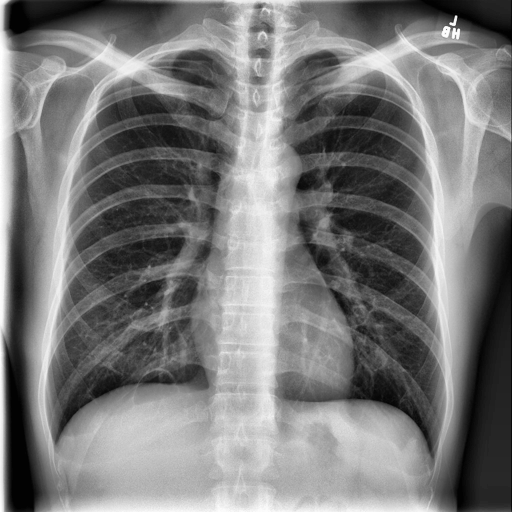
Finding: NORMAL